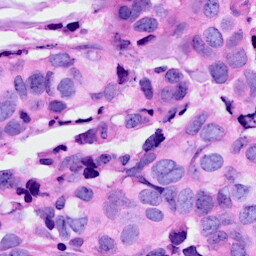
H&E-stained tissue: Breast